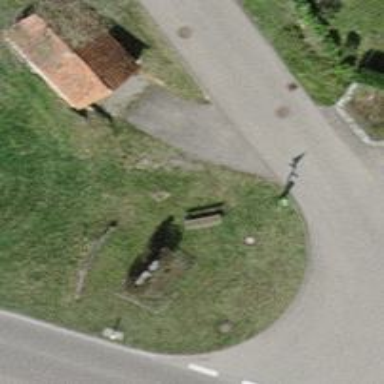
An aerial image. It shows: Brown bench in the vicinity.